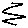
Label: zigzag